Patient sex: F
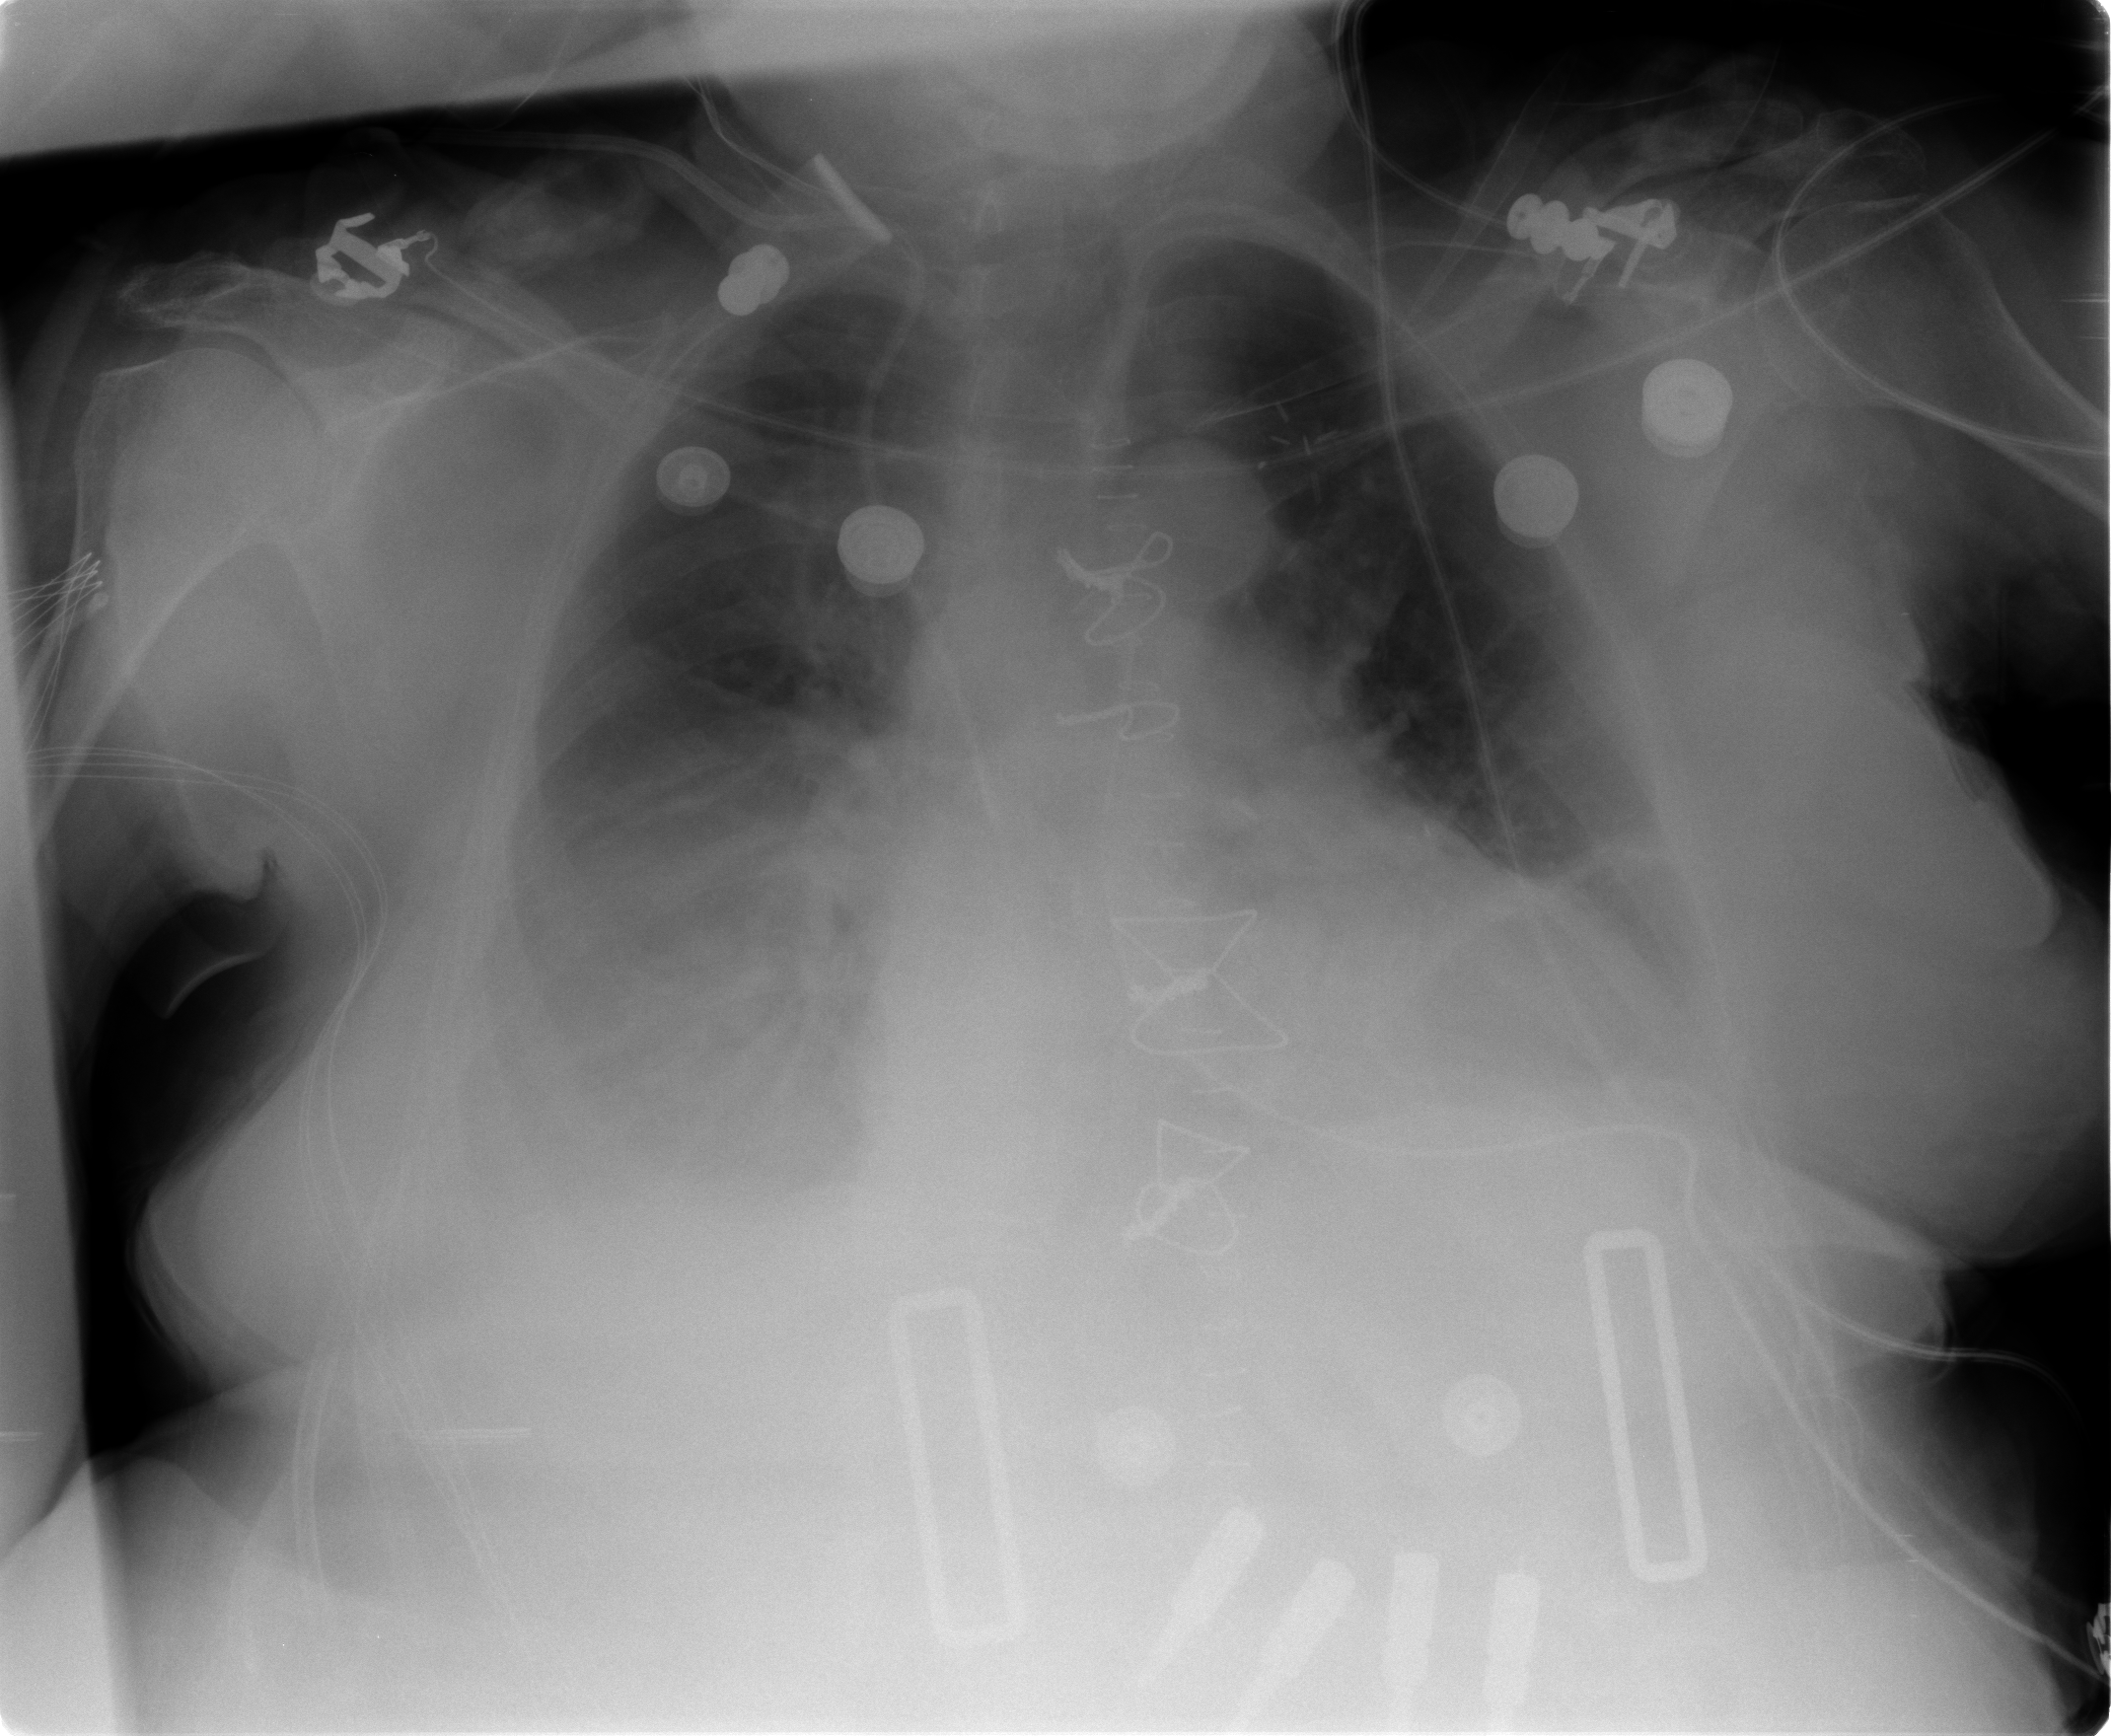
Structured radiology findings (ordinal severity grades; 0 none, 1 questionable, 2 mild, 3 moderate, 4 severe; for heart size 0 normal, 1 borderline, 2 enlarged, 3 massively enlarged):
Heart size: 2
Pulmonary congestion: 2
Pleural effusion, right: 2
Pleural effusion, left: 2
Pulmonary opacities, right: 0
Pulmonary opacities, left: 1
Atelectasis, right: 2
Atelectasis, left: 2